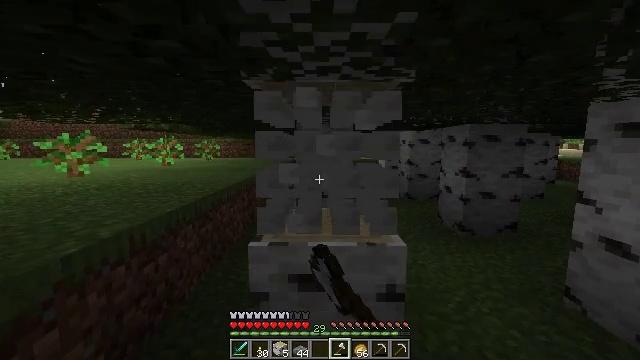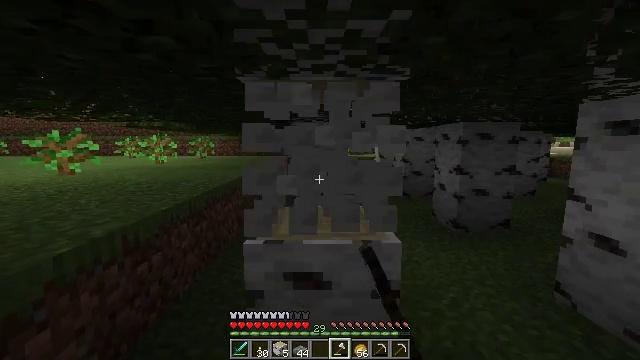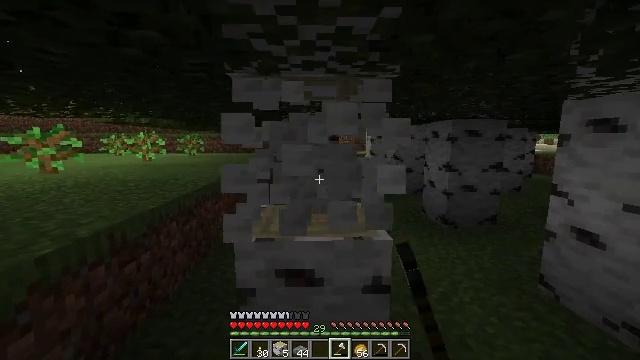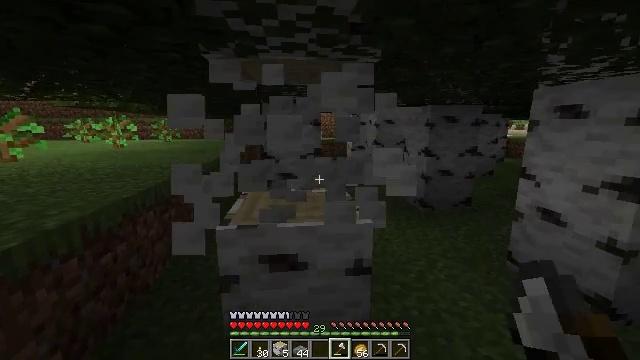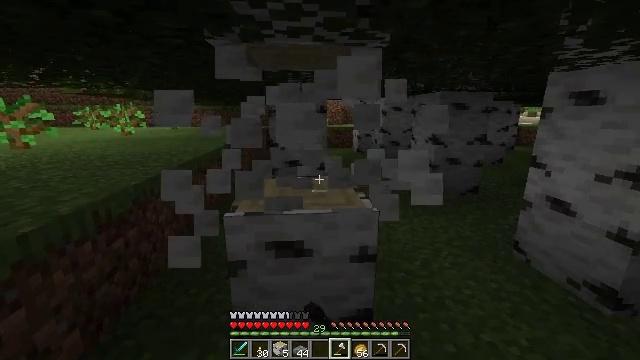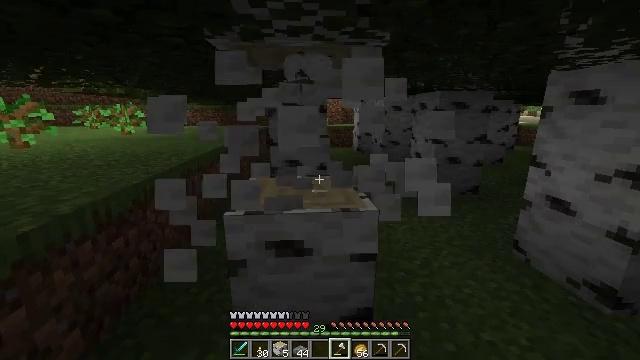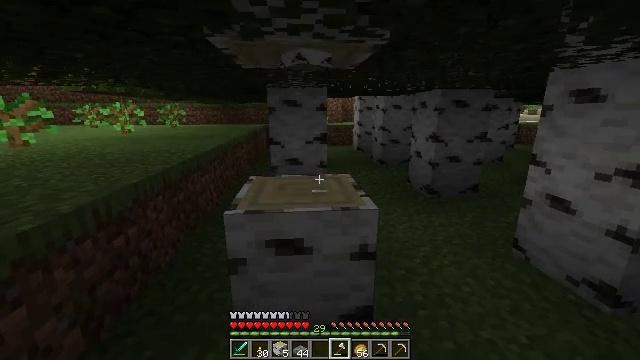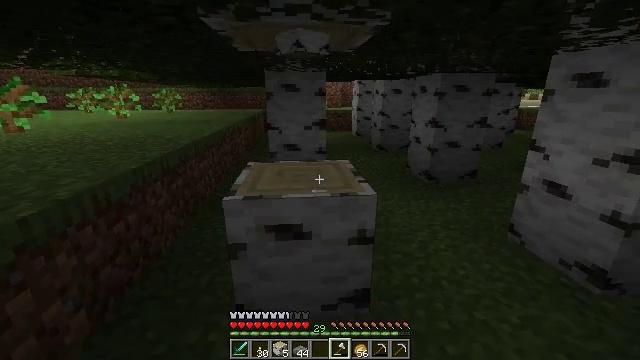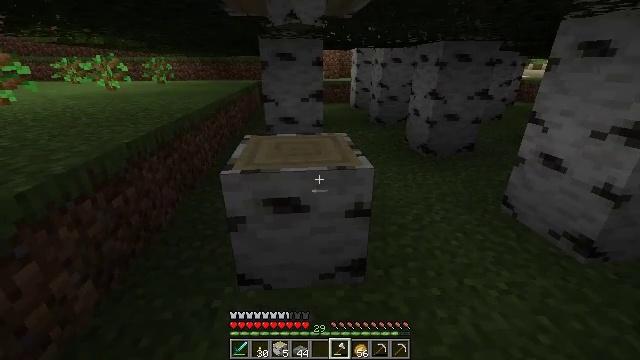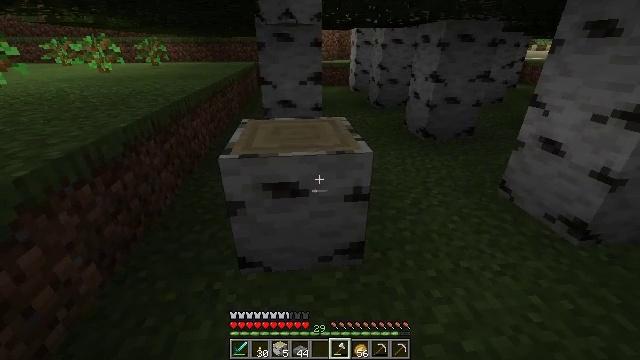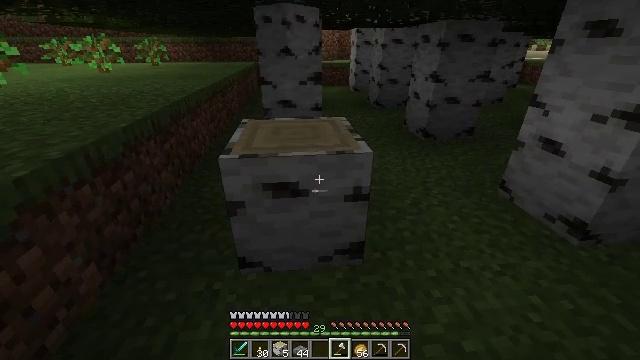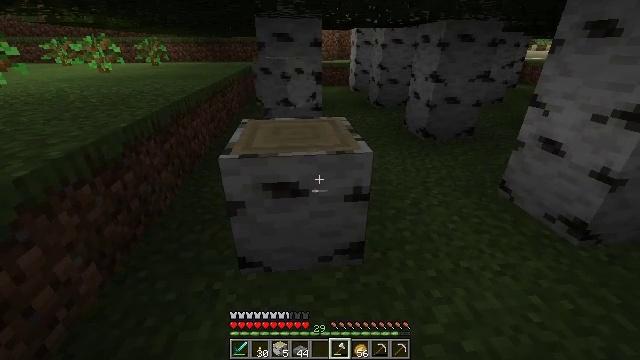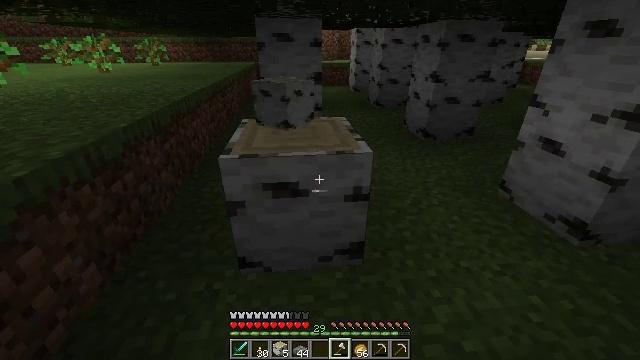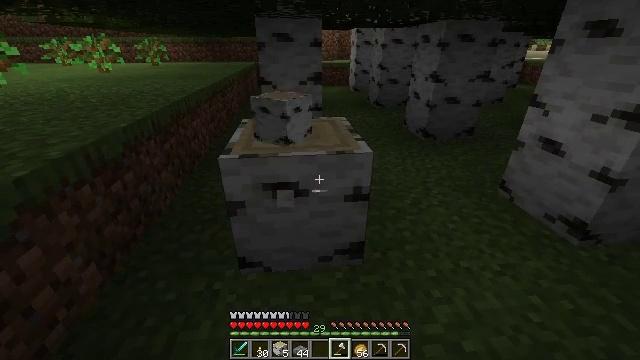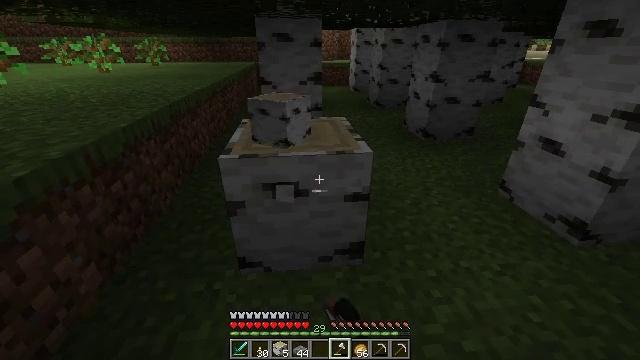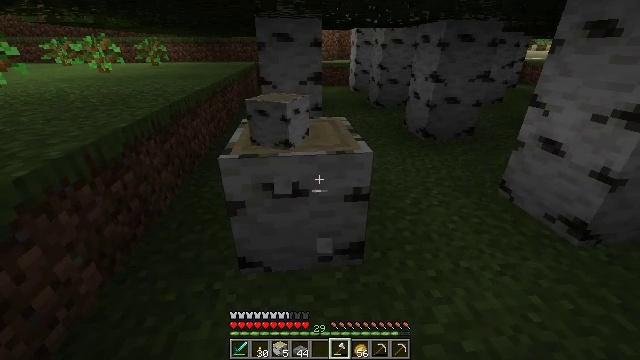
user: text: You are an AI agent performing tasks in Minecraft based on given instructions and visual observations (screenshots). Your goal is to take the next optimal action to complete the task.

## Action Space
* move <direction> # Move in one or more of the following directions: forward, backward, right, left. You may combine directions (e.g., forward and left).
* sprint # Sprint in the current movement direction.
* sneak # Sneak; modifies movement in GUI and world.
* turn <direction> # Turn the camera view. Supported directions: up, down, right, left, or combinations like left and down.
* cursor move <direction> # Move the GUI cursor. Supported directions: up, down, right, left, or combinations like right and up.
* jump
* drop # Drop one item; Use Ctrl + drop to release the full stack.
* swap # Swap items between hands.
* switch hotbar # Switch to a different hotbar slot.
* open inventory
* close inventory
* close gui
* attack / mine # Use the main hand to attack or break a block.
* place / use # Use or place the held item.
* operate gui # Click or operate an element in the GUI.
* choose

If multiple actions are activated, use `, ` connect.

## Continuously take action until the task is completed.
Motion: motion action
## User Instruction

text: Harvest birch logs from birch trees.
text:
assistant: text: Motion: turn right
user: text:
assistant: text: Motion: turn right
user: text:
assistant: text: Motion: turn right and down, attack / mine
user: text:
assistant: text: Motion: turn left and down, attack / mine
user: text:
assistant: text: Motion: attack / mine
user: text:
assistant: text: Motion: attack / mine
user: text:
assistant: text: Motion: turn down, attack / mine
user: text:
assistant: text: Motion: turn down, attack / mine
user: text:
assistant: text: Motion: turn down, attack / mine
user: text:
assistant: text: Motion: attack / mine
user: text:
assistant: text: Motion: attack / mine
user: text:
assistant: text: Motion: attack / mine
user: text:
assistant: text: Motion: attack / mine
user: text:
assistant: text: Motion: attack / mine
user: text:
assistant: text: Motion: attack / mine
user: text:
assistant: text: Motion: attack / mine
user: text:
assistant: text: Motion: attack / mine
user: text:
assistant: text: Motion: attack / mine
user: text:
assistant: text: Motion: attack / mine
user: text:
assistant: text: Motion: attack / mine
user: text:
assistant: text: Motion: attack / mine
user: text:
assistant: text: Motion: move forward, attack / mine
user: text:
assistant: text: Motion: move forward, attack / mine
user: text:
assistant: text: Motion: move forward, attack / mine
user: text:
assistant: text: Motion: move forward, attack / mine
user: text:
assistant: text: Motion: move forward, attack / mine
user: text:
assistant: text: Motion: move forward, attack / mine
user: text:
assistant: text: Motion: move forward, turn down, attack / mine
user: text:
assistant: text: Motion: turn down, attack / mine
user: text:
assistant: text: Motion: turn left and down, attack / mine